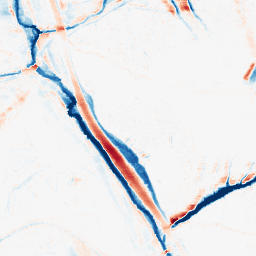
Category: morphological
Decomposition family: morphological_ellipse
Decomposition parameters: operation: average
width: 10
height: 20
Upsampling method: bicubic
Upsampling parameters: scale: 8
Upsampling scale: 8